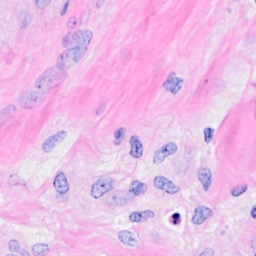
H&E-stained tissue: Breast